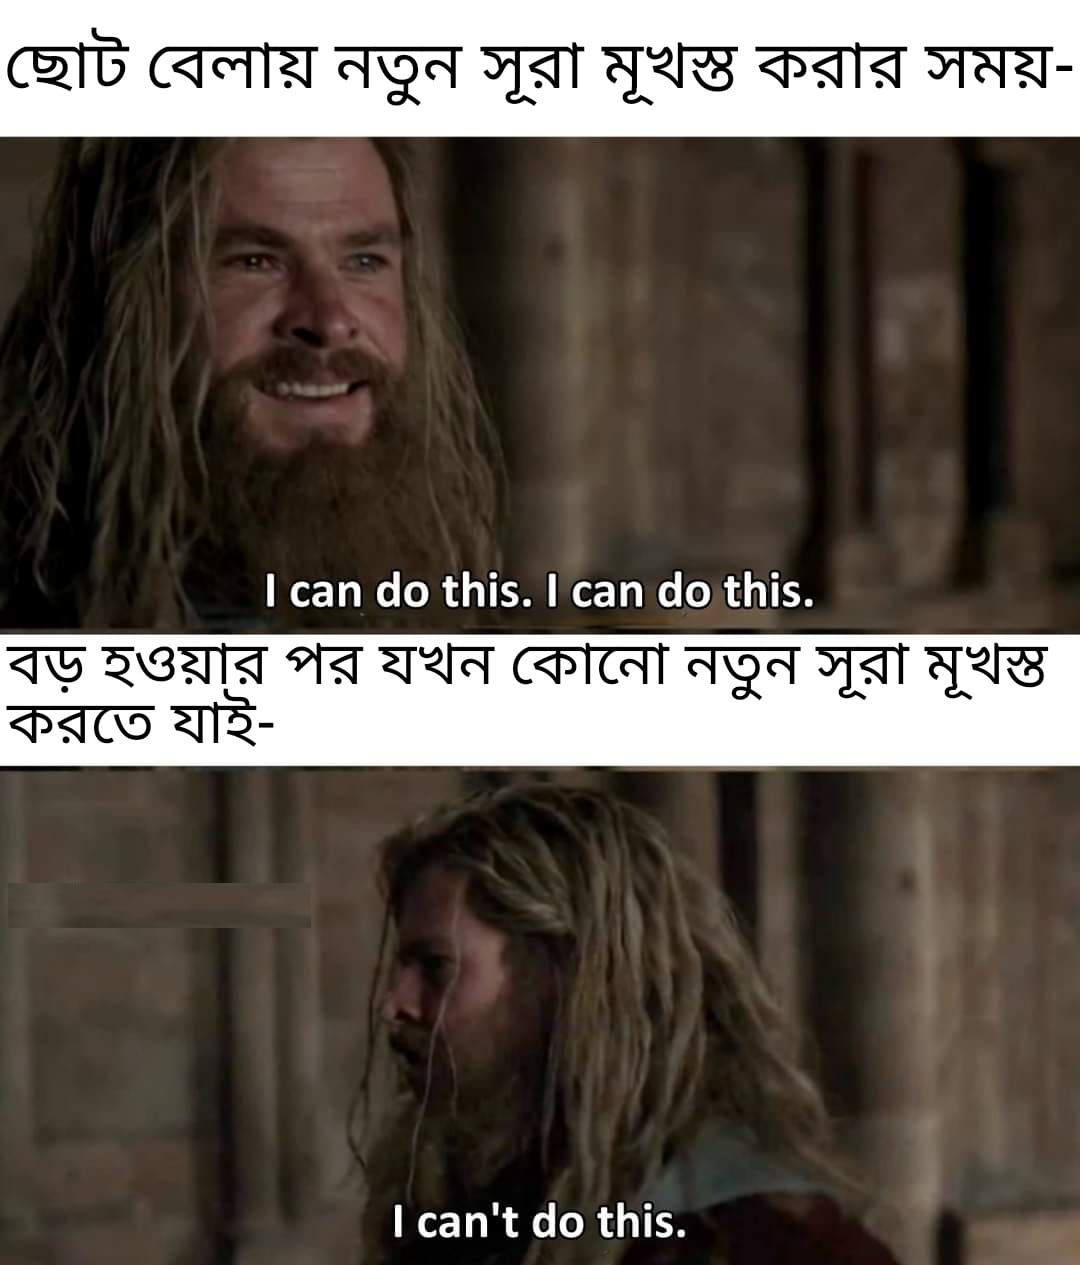
Caption: ছোট বেলায় নতুন সূরা মূখস্ত করার সময়-    I can do this. I can do this.    বড়  হওয়ার পর যখন কোনো নতুন সূরা মূখস্থ করতে যাই -     I can't do this.
Label: non-hate